Interaction volume radius: 5 \u00c5
Interaction volume height: 10 \u00c5
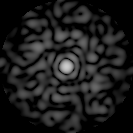
Disorder parameter: 0.8362